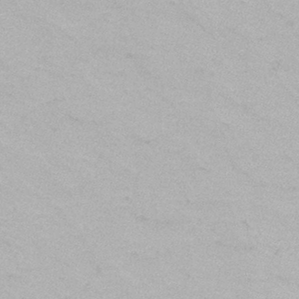
Label: frost